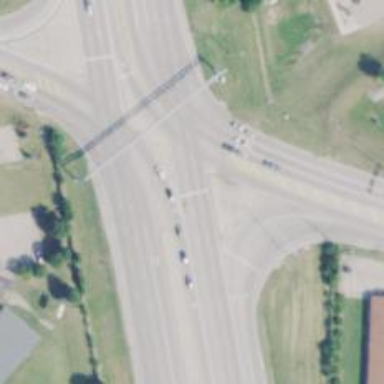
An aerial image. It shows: Solid stop line on the road.